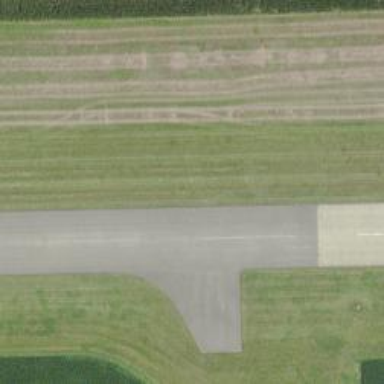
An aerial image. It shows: Image of taxiway at airport.